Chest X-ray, PA view. Patient: 33 years old, sex F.
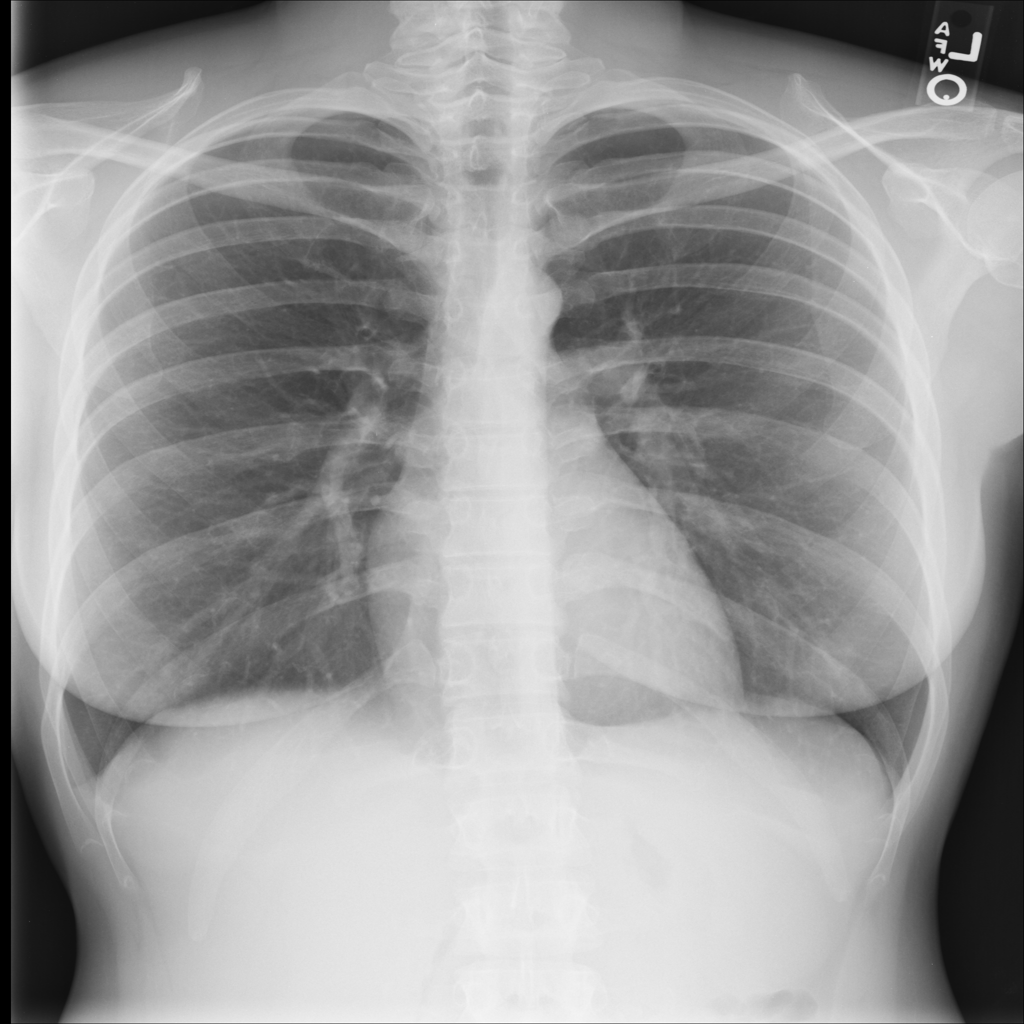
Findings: No Finding